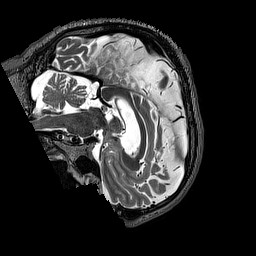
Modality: T2w
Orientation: sagittal
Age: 47
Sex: male
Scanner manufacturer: siemens
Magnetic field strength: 3 T
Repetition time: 3.2 s
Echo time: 0.567 s